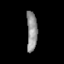
Tissue: skin
Cell type: Fibroblasts
Senescence score: 0.6889
Nuclear area (px): 406
Mean DAPI intensity: 146.382